Question: In gnuplot I can do this to get a square plot:
'''
set size square
'''
What is the equivalent in matplotlib? I have tried this:
'''
import matplotlib
matplotlib.use('Agg')
import matplotlib.pyplot as plt
plt.rcParams['backend'] = 'TkAgg'
x = [0, 0.2, 0.4, 0.6, 0.8]
y = [0, 0.5, 1, 1.5, 2.0]
colors = ['k']*len(x)
plt.scatter(x, y, c=colors, alpha=0.5)
plt.axes().set_aspect('equal', adjustable='datalim')
plt.xlim((0,2))
plt.ylim((0,2))
plt.grid(b=True, which='major', color='k', linestyle='--')
plt.savefig('{}.png'.format(rsID), dpi=600)
plt.close()
plt.clf()
'''
I get a square grid, but the plot itself is not square. How do I make the x range go from 0 to 2 and make the plot square?

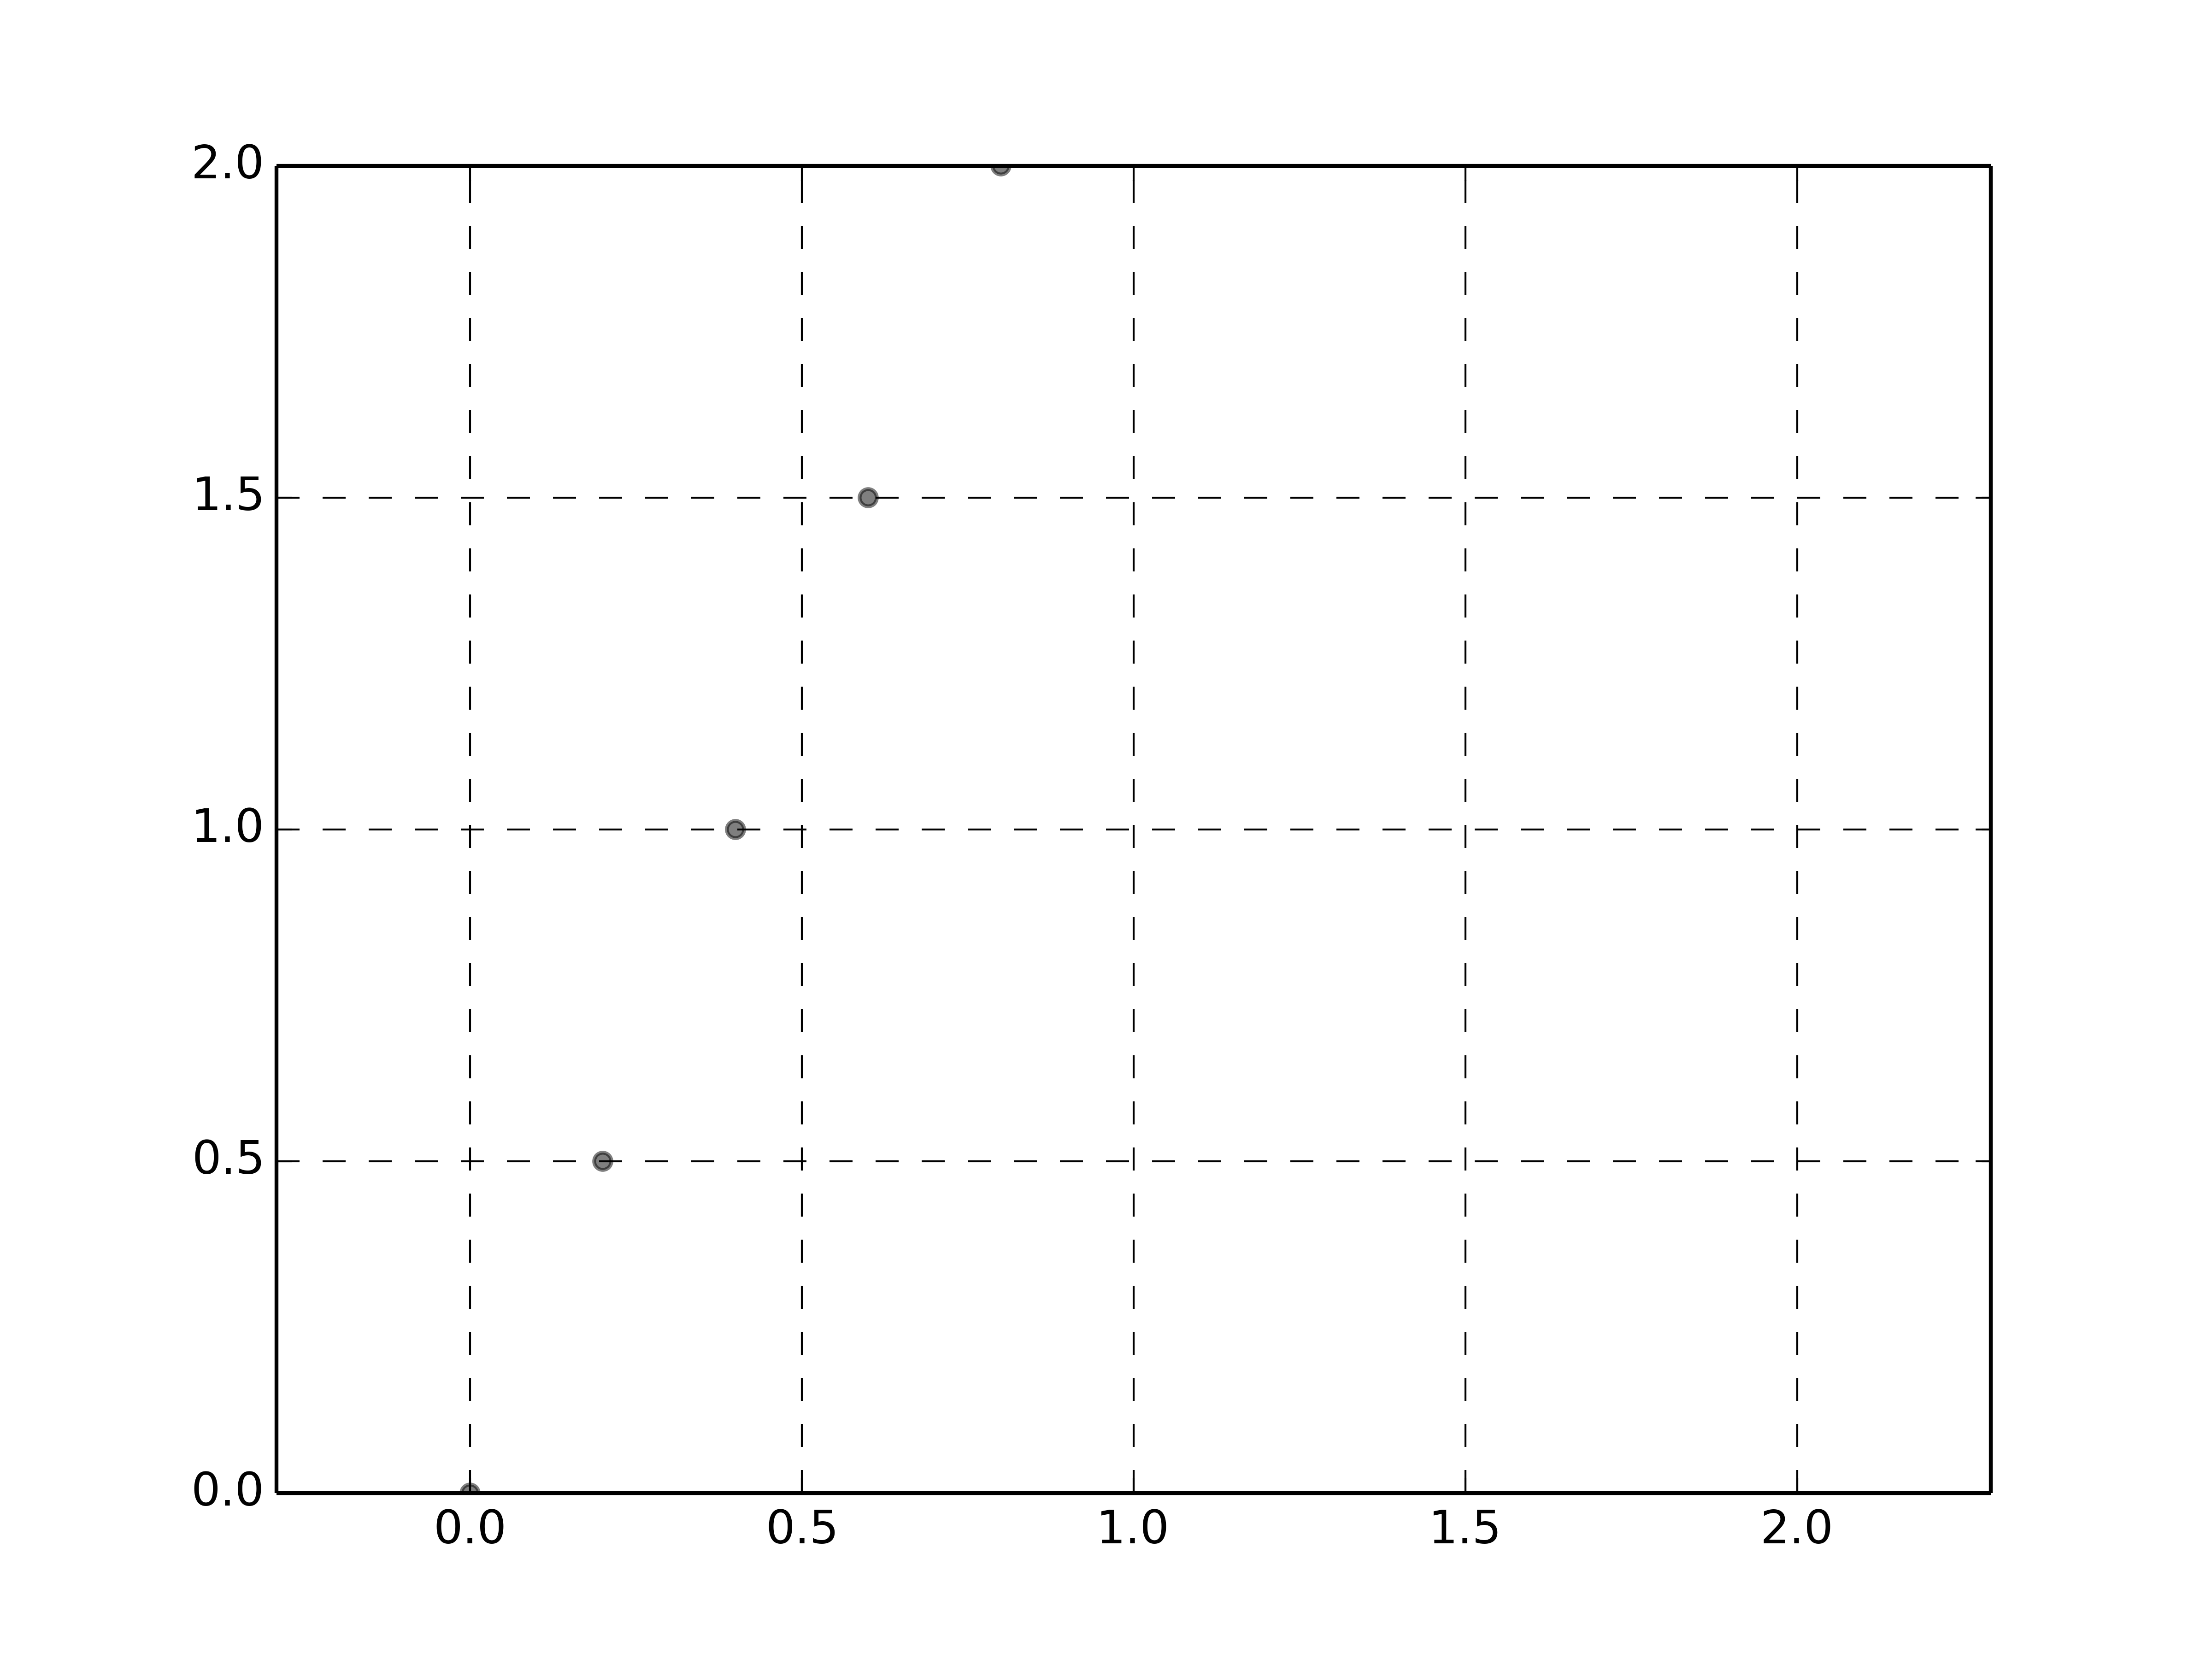
Answer: You can do it like this:
'''
import matplotlib.pyplot as plt
fig, ax = plt.subplots()
x = [0, 0.2, 0.4, 0.6, 0.8]
y = [0, 0.5, 1, 1.5, 2.0]
colors = ['k']*len(x)
ax.scatter(x, y, c=colors, alpha=0.5)
ax.set_xlim((0,2))
ax.set_ylim((0,2))
x0,x1 = ax.get_xlim()
y0,y1 = ax.get_ylim()
ax.set_aspect(abs(x1-x0)/abs(y1-y0))
ax.grid(b=True, which='major', color='k', linestyle='--')
fig.savefig('test.png', dpi=600)
plt.close(fig)
'''